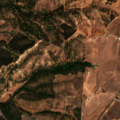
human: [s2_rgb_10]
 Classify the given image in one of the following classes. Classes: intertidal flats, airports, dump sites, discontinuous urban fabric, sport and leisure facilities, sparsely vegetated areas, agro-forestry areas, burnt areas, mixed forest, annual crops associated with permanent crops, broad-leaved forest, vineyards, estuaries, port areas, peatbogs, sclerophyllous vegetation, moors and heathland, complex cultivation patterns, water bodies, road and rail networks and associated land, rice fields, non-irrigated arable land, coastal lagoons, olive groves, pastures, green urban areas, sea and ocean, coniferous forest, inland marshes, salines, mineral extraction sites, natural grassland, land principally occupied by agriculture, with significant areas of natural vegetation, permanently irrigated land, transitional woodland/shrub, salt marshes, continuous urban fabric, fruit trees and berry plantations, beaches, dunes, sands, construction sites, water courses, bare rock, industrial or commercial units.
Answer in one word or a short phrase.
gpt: non-irrigated arable land, land principally occupied by agriculture, with significant areas of natural vegetation, broad-leaved forest, transitional woodland/shrub